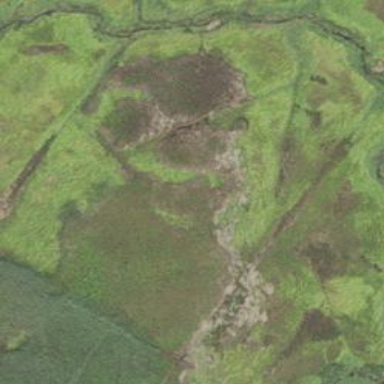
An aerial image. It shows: Wetland area characterized by wet meadow.